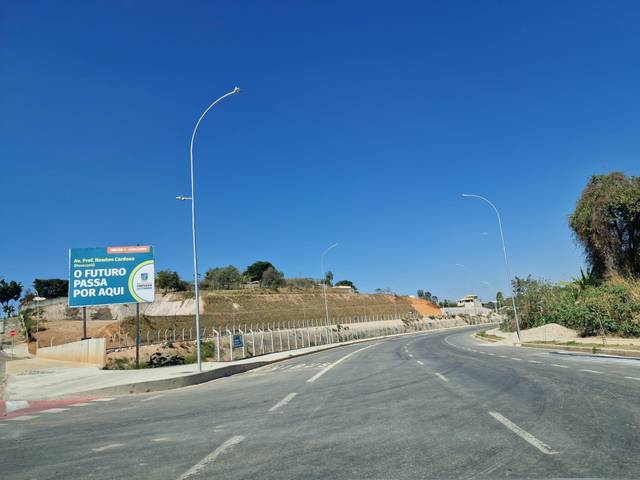
Region: Brazil
Coordinates: -19.886, -44.087